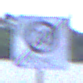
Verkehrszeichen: EndeZone20
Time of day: SunriseSunset
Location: Outdoor (Suburban)
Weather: PartlyCloudy
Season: NotSpecified
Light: Natural